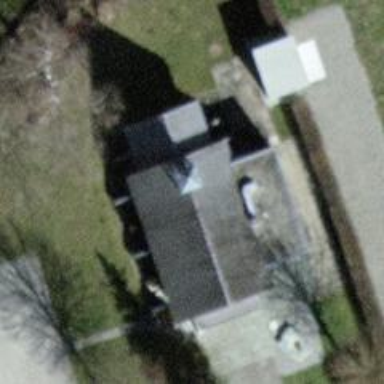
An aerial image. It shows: Chapel building.